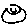
Label: moon